Question: I have a table as below:

How can I print all the sources that have an ''X'' for a particular column?. For example, if I want to specify '"Make"', the 'output' should be:
'''
Delivery
Reputation
Profitability
'''
The idea is to import the excel file in 'python' and do this operation.
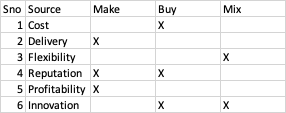
Answer: use pandas
'''
import pandas as pd
filename = "yourexcelfile"
dataframe = pd.read_excel(filename)
frame = dataframe.loc[dataframe["make"] == "X"]
print(frame["source"])
'''